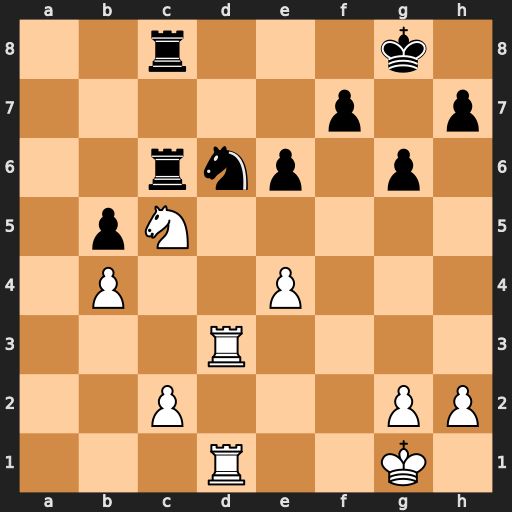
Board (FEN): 2r3k1/5p1p/2rnp1p1/1pN5/1P2P3/3R4/2P3PP/3R2K1
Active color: w
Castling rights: -
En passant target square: -
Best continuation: Rxd6 Rxd6 Rxd6